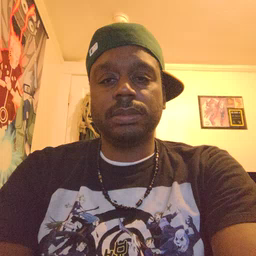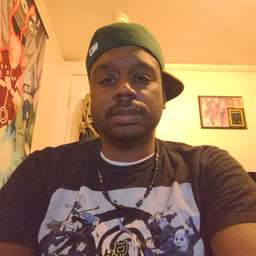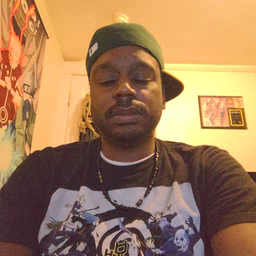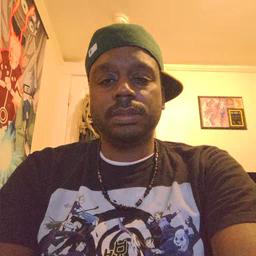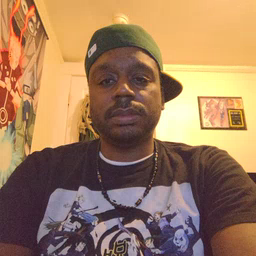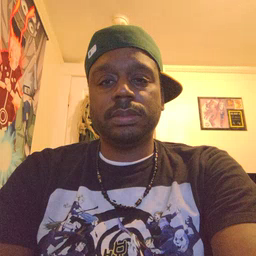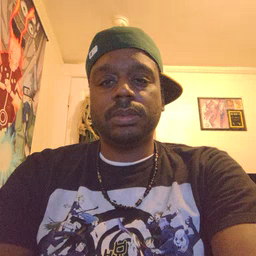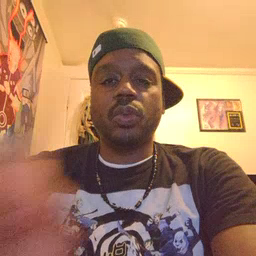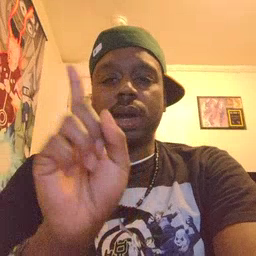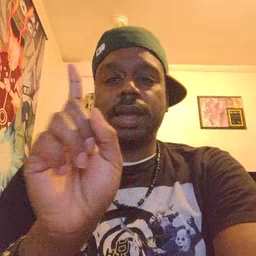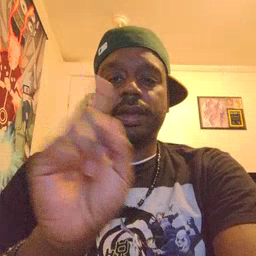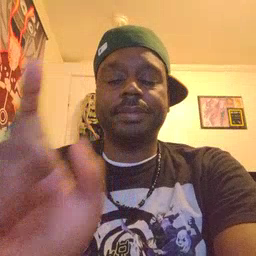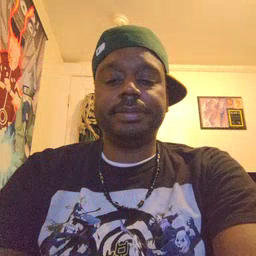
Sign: where